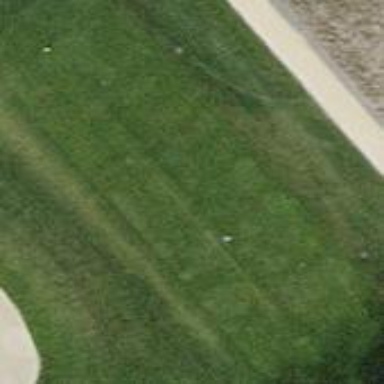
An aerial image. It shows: Grass area designated as golf tee.